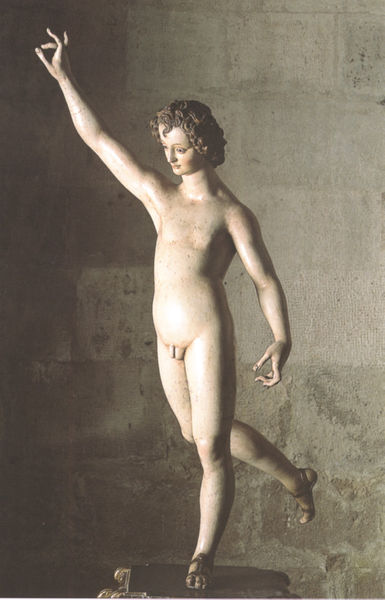
Titel: Erzengel Gabriel
Künstler: Gregorio Fernández
Institution: Valladolid, Museo Diocesano
Schlagwörter: akt, gemälde, hand, mann, nackt, schatten, weiß, bewegung, daumen, finger, frau, geste, grau, haar, hell, hintergrund, marmor, mund, nase, profil, stirn, zeichnung, blick, tanz, wand, arm, arme, augen, gesicht, sockel, stehen, stein, hals, hände, figur, haare, pose, stehend, tanzen, kinn, locken, engel, skulptur, statue, beine, schwanz, lächeln, bein, füße, haltung, position, schuhe, mauer, brauen, sandalen, bauch, junge, geschlecht, zehen, foto, fotografie, oben, penis, fugen, knabe, zeh, stand, statuette, triumph, sandale, jüngling, richtung, standbein, standbild, elfenbein, hoden, gekrümmt, bartlos, balancieren, einbeinig, balanzieren, bien, kleiner penis, fingerzeichen